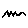
Label: zigzag